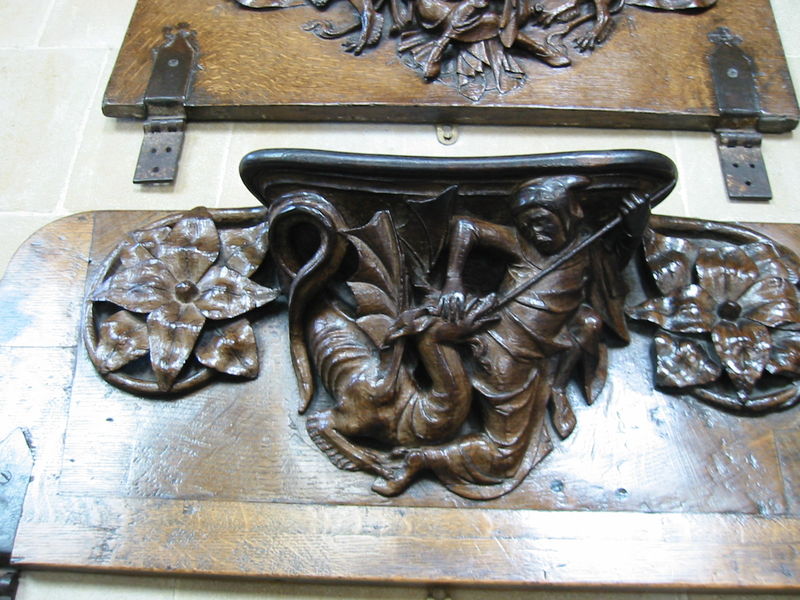
Titel: Kathedrale von Wells (St. Andrew’s Cathedral), Wells/Somerset
Standort: Wells, Kathedrale (EU - GB)
Schlagwörter: dunkel, flügel, kampf, kämpfer, mann, blume, blumen, braun, hell, holz, schwarz, tisch, tür, blüte, ornament, regal, wand, mensch, sockel, tod, kirche, figur, stock, engel, ranken, relief, stab, figuren, lanze, detail, verzierung, lack, metall, bronze, tor, reflexion, foto, eisen, brett, schwert, altar, schnitzerei, portal, scharniere, scharnier, heiliger, siegfried, heilige, speer, töten, beschlag, klappe, guss, fotographie, ungeheuer, drachen, drache, beschläge, schrauben, schanier, drachentöter, georg, heiliger georg, michael, lindwurm, gregor, tötung, heiliger michael, deckel7